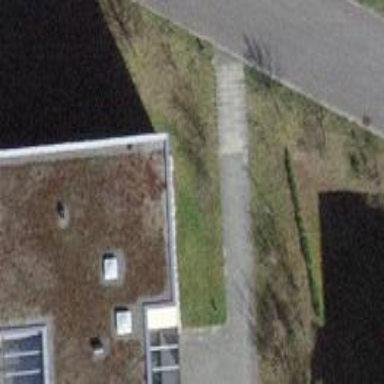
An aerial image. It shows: Set of steps on the road.